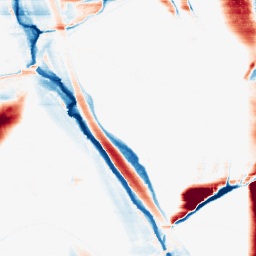
Category: morphological
Decomposition family: morphological_rect
Decomposition parameters: operation: average
width: 50
height: 3
Upsampling method: quintic
Upsampling parameters: scale: 2
Upsampling scale: 2